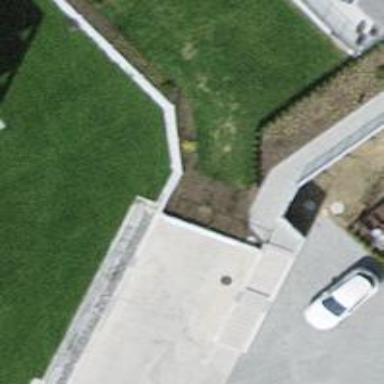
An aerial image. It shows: Parking entrance with concrete surface.